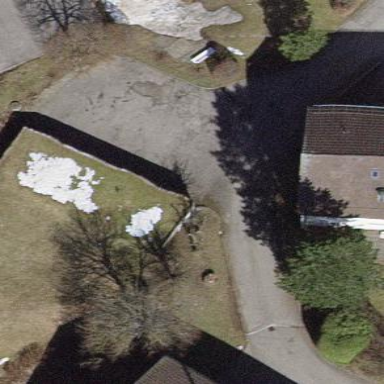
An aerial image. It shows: Group of garages.